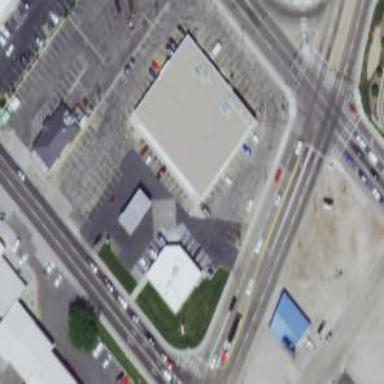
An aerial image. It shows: Retail building.